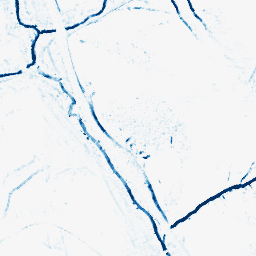
Category: morphological
Decomposition family: morphological_diamond
Decomposition parameters: operation: closing
radius: 3
Upsampling method: lanczos
Upsampling parameters: scale: 8
Upsampling scale: 8